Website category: university
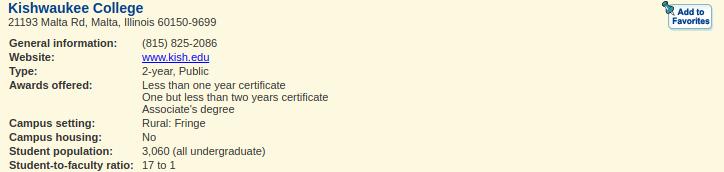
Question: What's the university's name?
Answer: Kishwaukee College

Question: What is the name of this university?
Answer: Kishwaukee College

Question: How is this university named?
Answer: Kishwaukee College

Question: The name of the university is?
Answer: Kishwaukee College

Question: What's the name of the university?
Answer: Kishwaukee College

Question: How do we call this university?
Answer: Kishwaukee College

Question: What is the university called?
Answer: Kishwaukee College

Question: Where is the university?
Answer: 21193 Malta Rd, Malta, Illinois 60150-9699

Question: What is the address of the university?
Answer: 21193 Malta Rd, Malta, Illinois 60150-9699

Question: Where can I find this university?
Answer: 21193 Malta Rd, Malta, Illinois 60150-9699

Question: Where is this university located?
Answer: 21193 Malta Rd, Malta, Illinois 60150-9699

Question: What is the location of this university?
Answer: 21193 Malta Rd, Malta, Illinois 60150-9699

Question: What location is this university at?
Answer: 21193 Malta Rd, Malta, Illinois 60150-9699

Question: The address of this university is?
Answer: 21193 Malta Rd, Malta, Illinois 60150-9699

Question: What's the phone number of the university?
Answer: (815) 825-2086

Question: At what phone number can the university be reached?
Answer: (815) 825-2086

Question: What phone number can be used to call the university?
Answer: (815) 825-2086

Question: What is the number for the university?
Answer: (815) 825-2086

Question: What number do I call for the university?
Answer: (815) 825-2086

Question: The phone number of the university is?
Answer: (815) 825-2086

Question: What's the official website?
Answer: www.kish.edu

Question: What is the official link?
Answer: www.kish.edu

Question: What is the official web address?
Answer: www.kish.edu

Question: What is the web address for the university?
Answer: www.kish.edu

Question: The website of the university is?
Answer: www.kish.edu

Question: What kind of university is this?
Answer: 2-year, Public

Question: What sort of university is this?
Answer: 2-year, Public

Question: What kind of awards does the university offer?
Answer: Less than one year certificate One but less than two years certificate Associate's degree

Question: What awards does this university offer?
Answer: Less than one year certificate One but less than two years certificate Associate's degree

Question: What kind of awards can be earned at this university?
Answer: Less than one year certificate One but less than two years certificate Associate's degree

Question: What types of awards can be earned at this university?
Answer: Less than one year certificate One but less than two years certificate Associate's degree

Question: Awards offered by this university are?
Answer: Less than one year certificate One but less than two years certificate Associate's degree

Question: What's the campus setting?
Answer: Rural: Fringe

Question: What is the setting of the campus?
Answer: Rural: Fringe

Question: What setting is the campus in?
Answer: Rural: Fringe

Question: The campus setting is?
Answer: Rural: Fringe

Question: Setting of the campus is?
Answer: Rural: Fringe

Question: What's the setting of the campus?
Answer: Rural: Fringe

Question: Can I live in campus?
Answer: No

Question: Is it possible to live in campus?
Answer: No

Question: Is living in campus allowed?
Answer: No

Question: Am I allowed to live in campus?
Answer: No

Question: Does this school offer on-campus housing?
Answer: No

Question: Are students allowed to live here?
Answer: No

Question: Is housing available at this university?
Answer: No

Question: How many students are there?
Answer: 3,060 (all undergraduate)

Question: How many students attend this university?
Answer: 3,060 (all undergraduate)

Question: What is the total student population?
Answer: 3,060 (all undergraduate)

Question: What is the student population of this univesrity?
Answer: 3,060 (all undergraduate)

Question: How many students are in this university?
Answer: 3,060 (all undergraduate)

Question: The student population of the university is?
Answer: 3,060 (all undergraduate)

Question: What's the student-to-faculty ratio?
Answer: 17 to 1

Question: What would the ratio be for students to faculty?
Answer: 17 to 1

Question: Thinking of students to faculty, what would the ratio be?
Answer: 17 to 1

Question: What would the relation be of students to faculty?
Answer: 17 to 1

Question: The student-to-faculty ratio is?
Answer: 17 to 1

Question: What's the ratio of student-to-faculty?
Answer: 17 to 1

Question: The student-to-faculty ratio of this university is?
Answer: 17 to 1